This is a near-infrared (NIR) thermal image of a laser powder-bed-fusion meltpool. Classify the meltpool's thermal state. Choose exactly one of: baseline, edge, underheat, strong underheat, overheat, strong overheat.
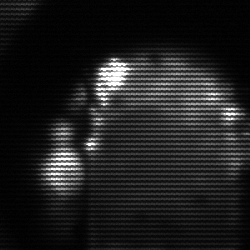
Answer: baseline